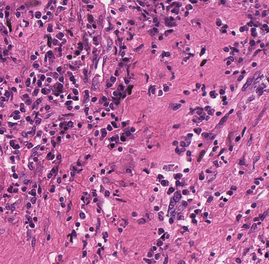
Tumor epithelial tissue: no
Tumor-associated stroma tissue: yes
Normal tissue: no